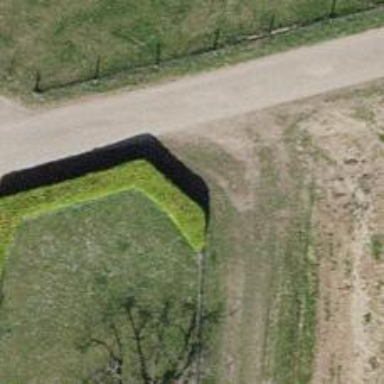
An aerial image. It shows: Hedge acting as barrier.